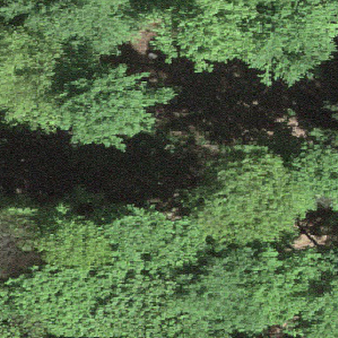
Label: other